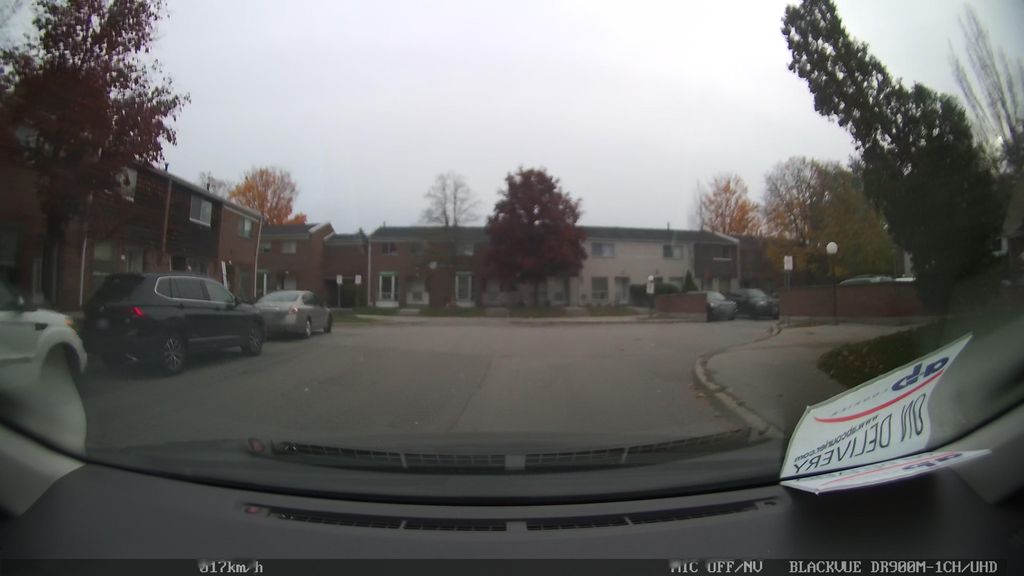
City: toronto